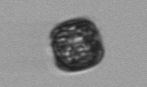
Label: Thalassiosira